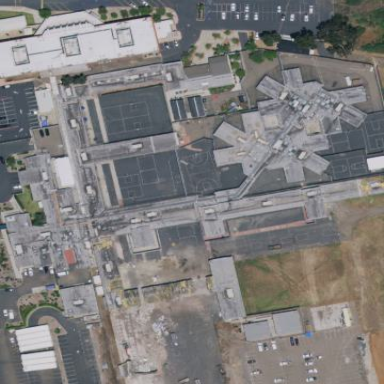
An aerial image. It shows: Prison.